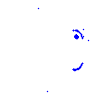
Particle: pion